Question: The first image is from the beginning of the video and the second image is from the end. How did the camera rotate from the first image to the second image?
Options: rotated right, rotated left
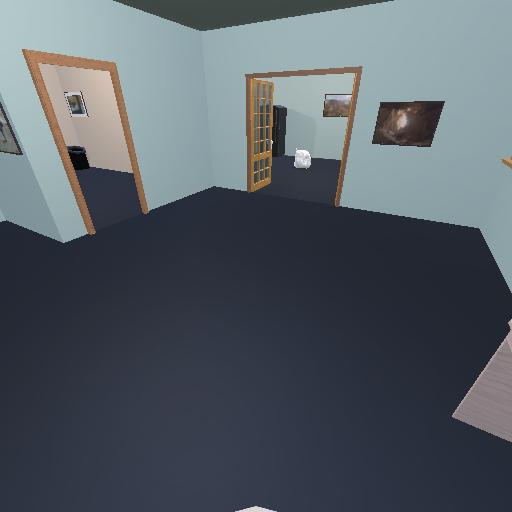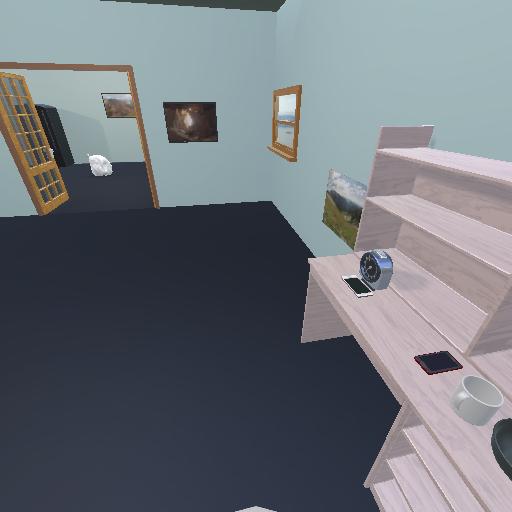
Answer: rotated right